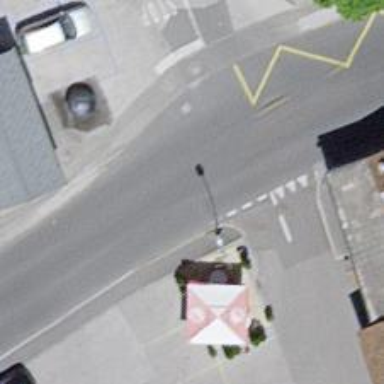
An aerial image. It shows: Zebra crossing on the road.